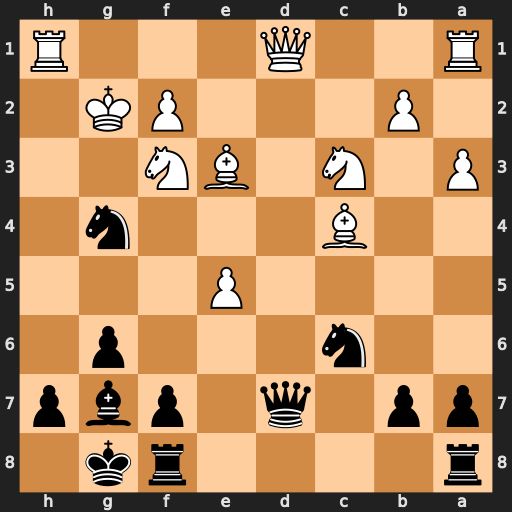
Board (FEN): r4rk1/pp1q1pbp/2n3p1/4P3/2B3n1/P1N1BN2/1P3PK1/R2Q3R
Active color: b
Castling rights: -
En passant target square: -
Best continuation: Nxe3+ fxe3 Qg4+ Kf2 Qxc4